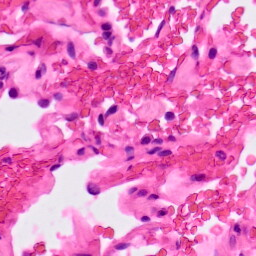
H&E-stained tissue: Lung